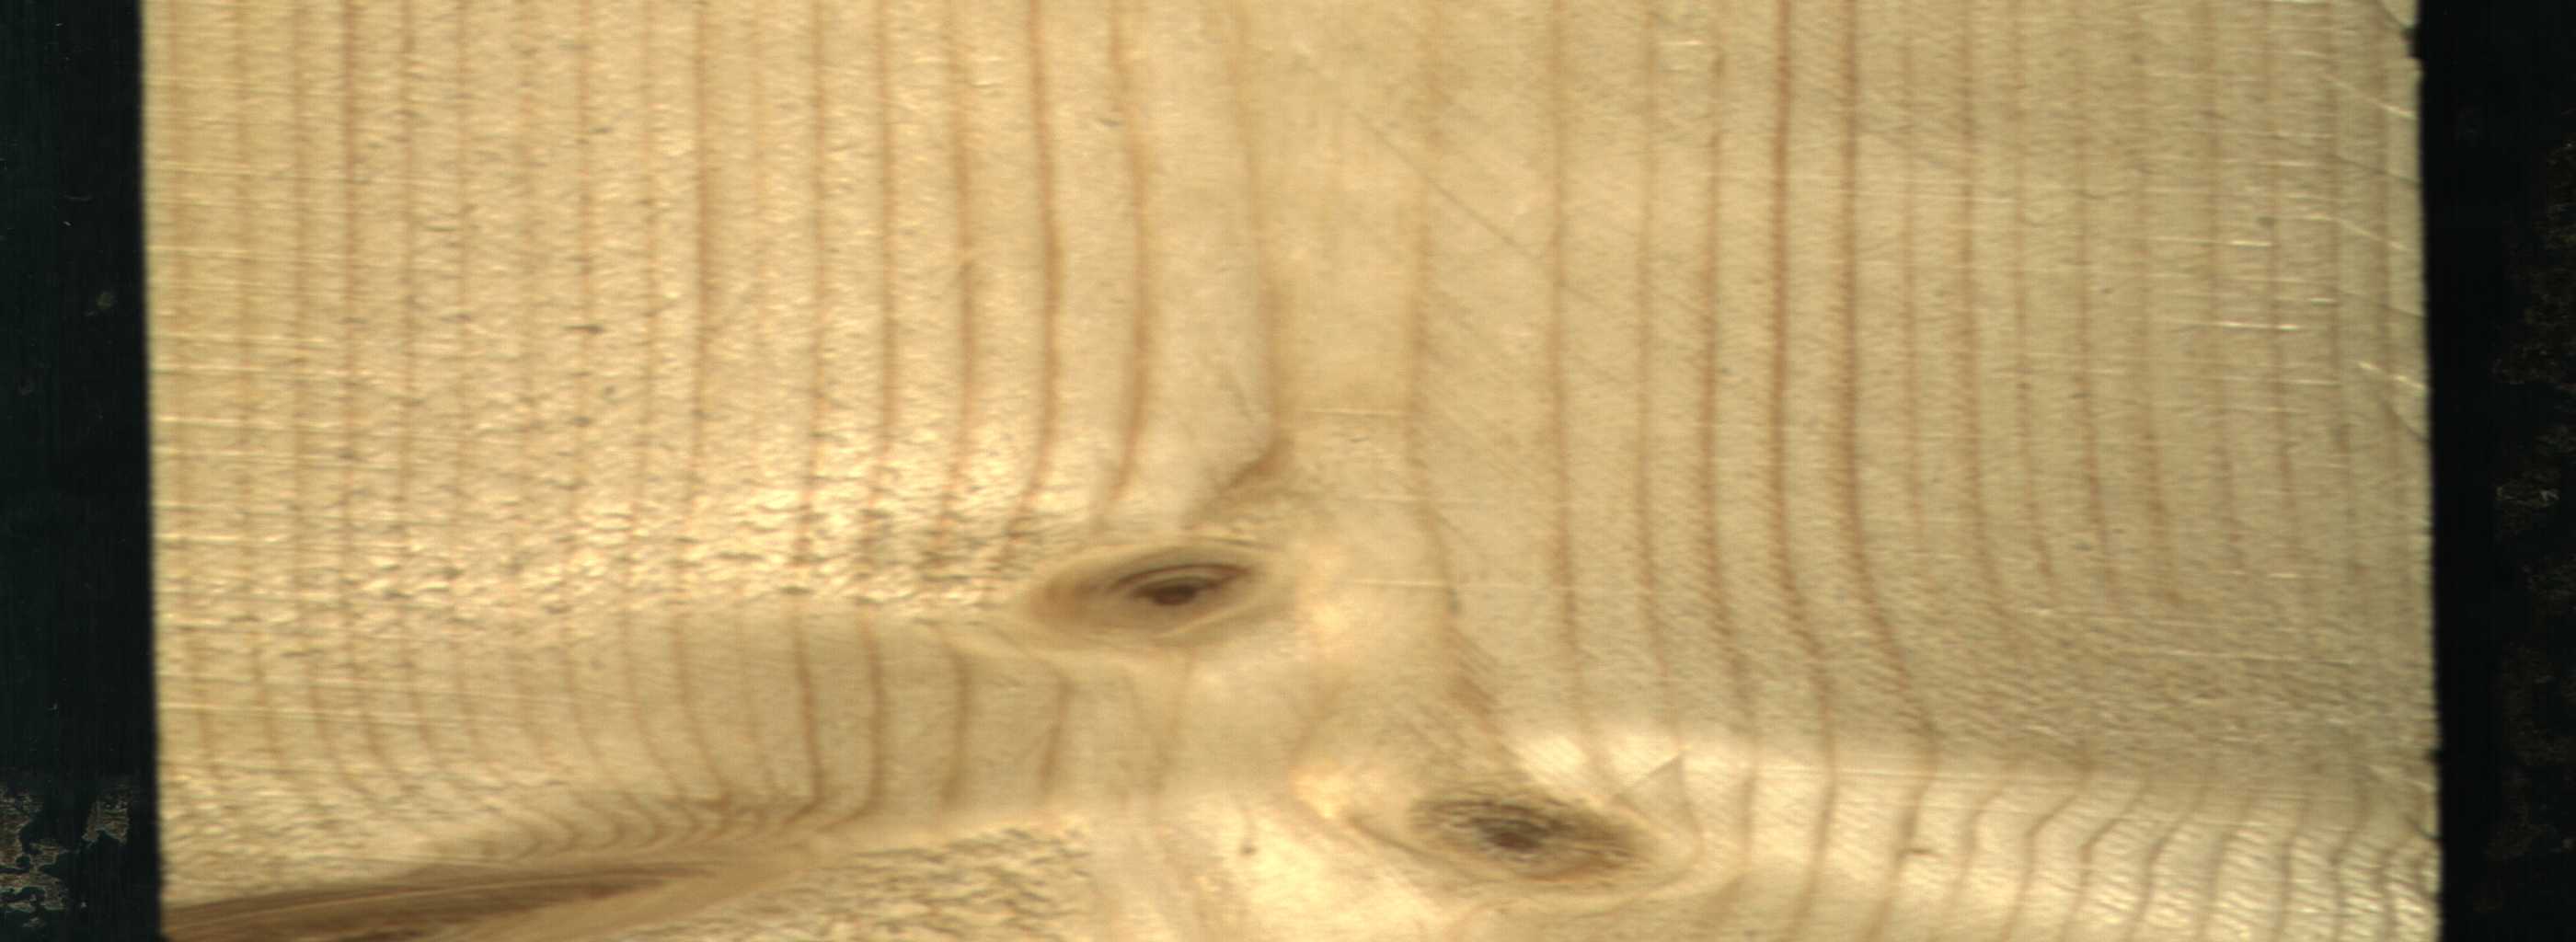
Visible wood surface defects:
Live_Knot
Live_Knot
Live_Knot
Live_Knot
Live_Knot
Live_Knot